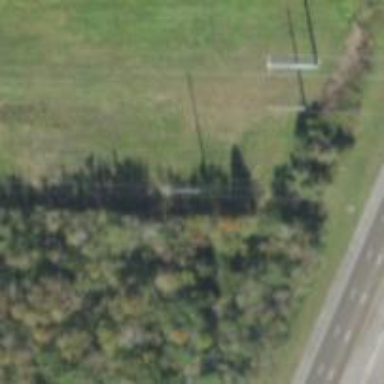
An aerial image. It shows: Power pole.